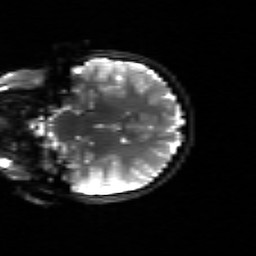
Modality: sbref
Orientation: coronal
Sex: female
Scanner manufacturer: siemens
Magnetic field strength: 3 T
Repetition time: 5 s
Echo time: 0.071 s